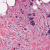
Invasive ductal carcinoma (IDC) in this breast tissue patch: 1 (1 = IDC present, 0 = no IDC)